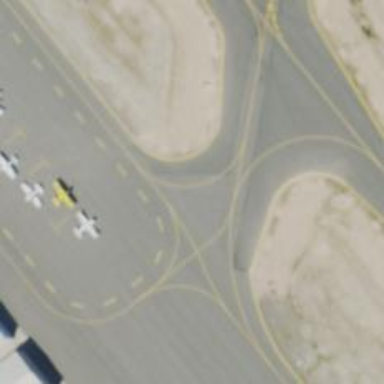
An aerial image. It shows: Image of taxiway at airport.